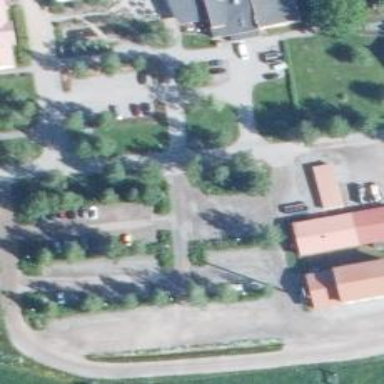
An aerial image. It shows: Unpaved surface parking area.